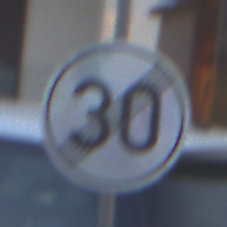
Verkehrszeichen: EndeGeschwindigkeit30
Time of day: SunriseSunset
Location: Outdoor (Urban)
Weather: Clear
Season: NotSpecified
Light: Natural